Current action and preconditions to check: trajectory_clear

Your task: For each precondition in the list above, predict whether it will hold at this action.

Consider the current scene as observed from the mobile robot's camera, and analyze the predicted future states of all dynamic agents (e.g., people, animals, vehicles, or any moving entities) within the NEXT SECOND.

IMPORTANT: Only answer "very likely" if you are absolutely certain—based on strong, clear evidence—that a dynamic agent will violate the precondition in the predicted future state. Do NOT answer "very likely" for unlikely, ambiguous, or low-probability risks.

Ask yourself for each precondition: Is there a high probability, with clear and convincing evidence, that the predicted future states of any dynamic agent will interfere with the predicted future state of the currently executing action within the NEXT SECOND, causing that precondition to fail?

Assess the risk level based on these predictions. Use "likely" or "very likely" if motions create a clear risk of interference.

Use "neutral" or "improbable" if agents are nearby but their predicted paths are clearly diverging or non-conflicting.

Failure Risk Categories: "very improbable", "improbable", "neutral", "likely", "very likely"

Answer Format: Output ONLY the probability_of_failure value from these categories: "very improbable", "improbable", "neutral", "likely", "very likely"

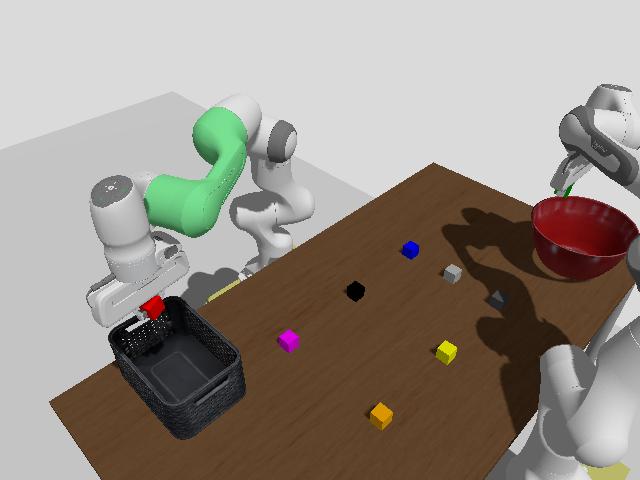

Answer: very improbable